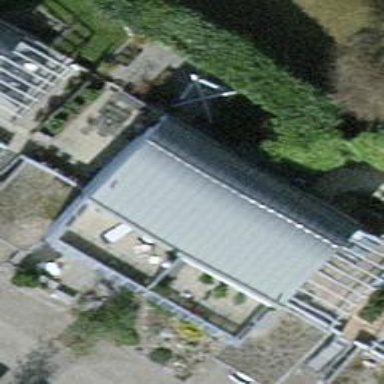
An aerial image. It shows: Terrace building.